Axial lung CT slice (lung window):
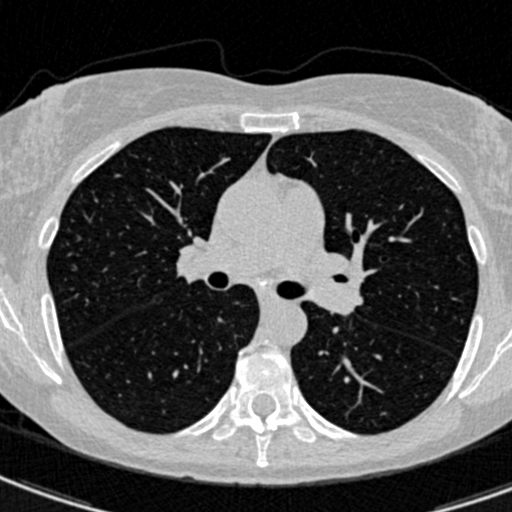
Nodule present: no